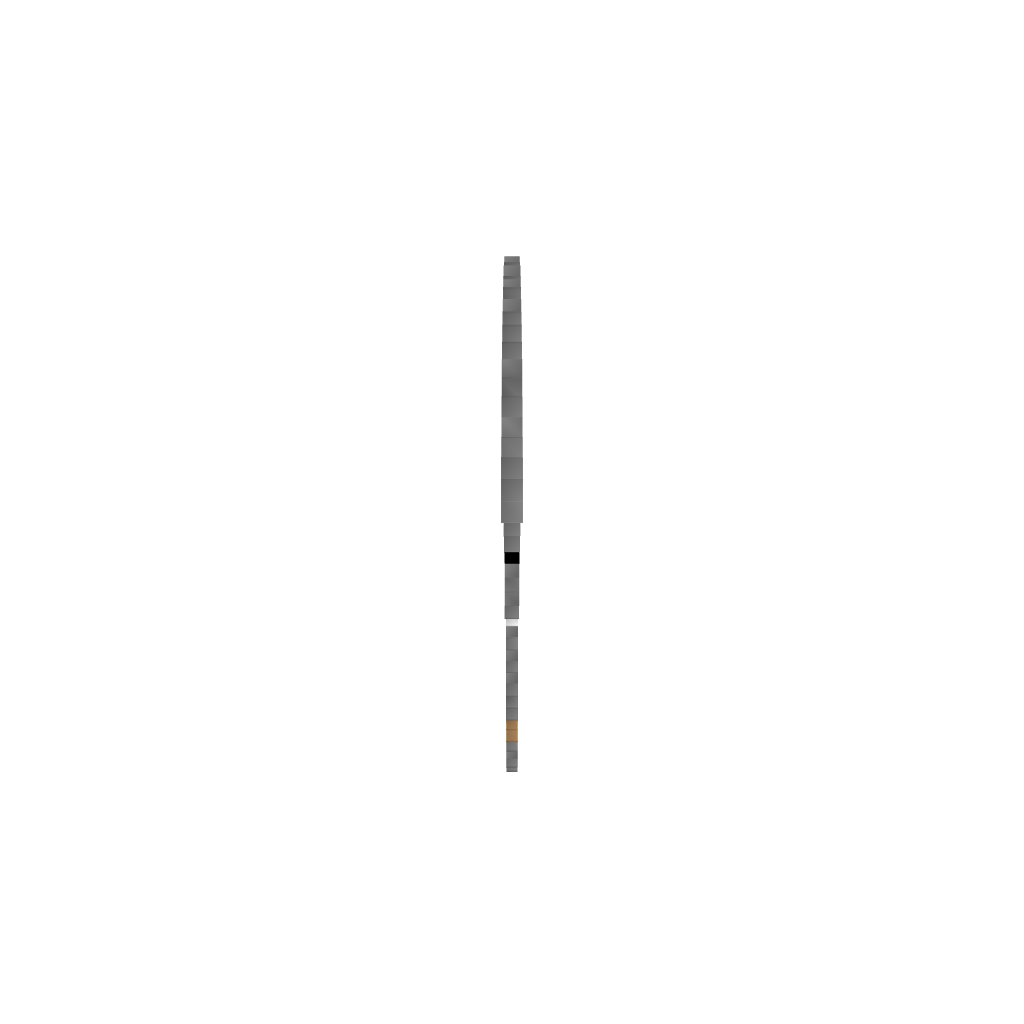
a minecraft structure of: Avenged Sevenfold Logo bad low quality